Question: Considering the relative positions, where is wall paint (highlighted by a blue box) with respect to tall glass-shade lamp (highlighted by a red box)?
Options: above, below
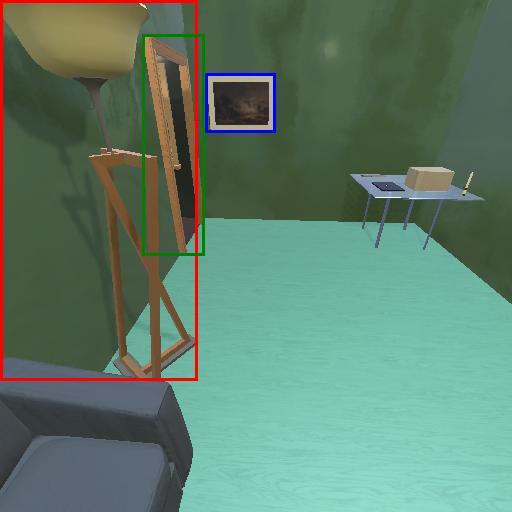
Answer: above